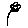
Label: flower